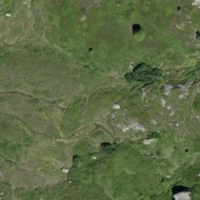
EUNIS habitat code: 26
Species observed at this site:
Parnassia palustris